Question: I have a column in a data.frame in R that looks like the picture and it is stored as a factor:

I need to create a new column in the data.frame that has a data type = date, where this date is the first day of the month. Any ideas of how to create this in an easy way?
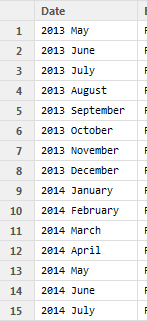
Answer: You can use 'paste' to paste the day with the 'Date' column, convert to 'Date' class using 'as.Date' with the appropriate 'format' argument.
'''
df1$Date <- as.Date(paste(df1$Date, '01'), '%Y %B %d')
'''
For more info, you can check '?as.Date', '?strptime', '?as.POSIXct'